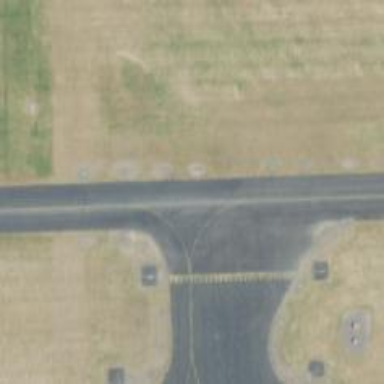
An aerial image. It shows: Asphalt taxiway at the airport.